Question: What symbol is next to "Service Number"?
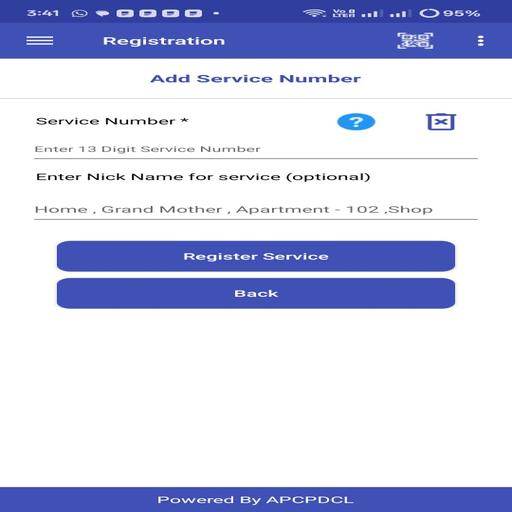
Answer: An asterisk symbol